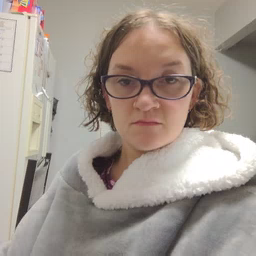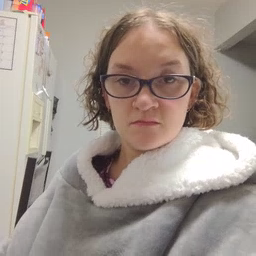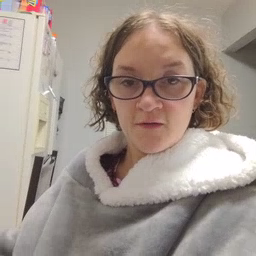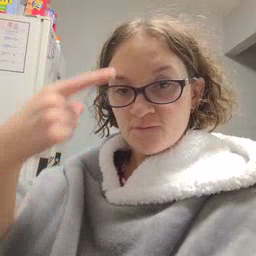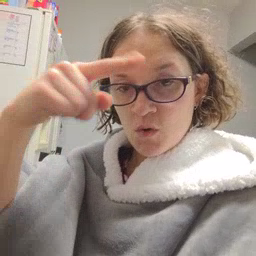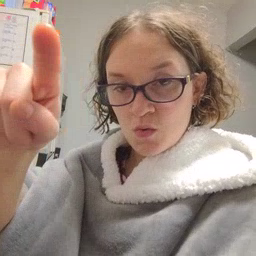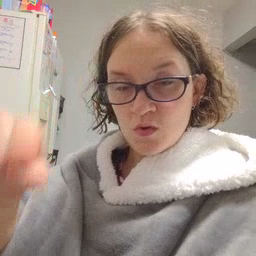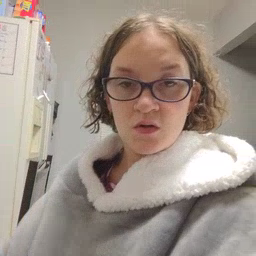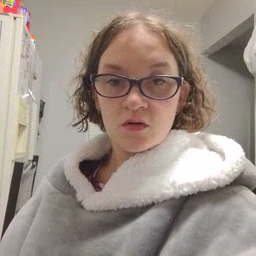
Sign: for